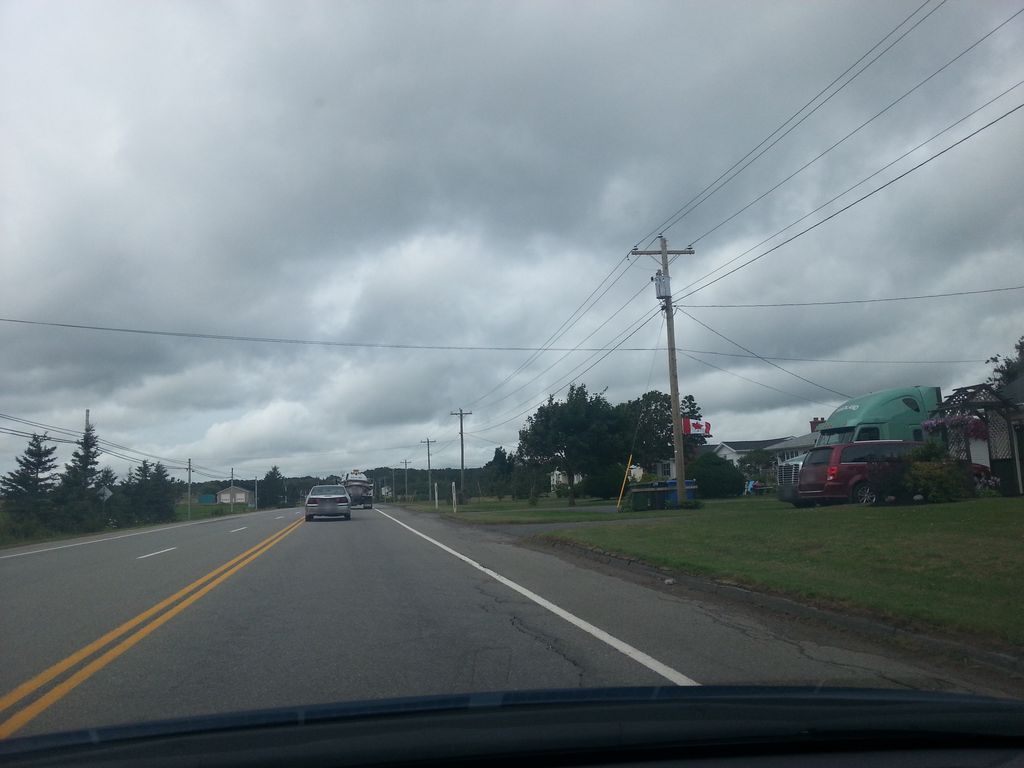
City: charlottetown